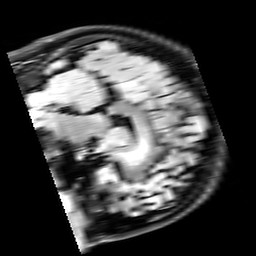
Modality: FLAIR
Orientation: sagittal
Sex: male
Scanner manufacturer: siemens
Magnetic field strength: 3 T
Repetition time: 10 s
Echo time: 0.09 s